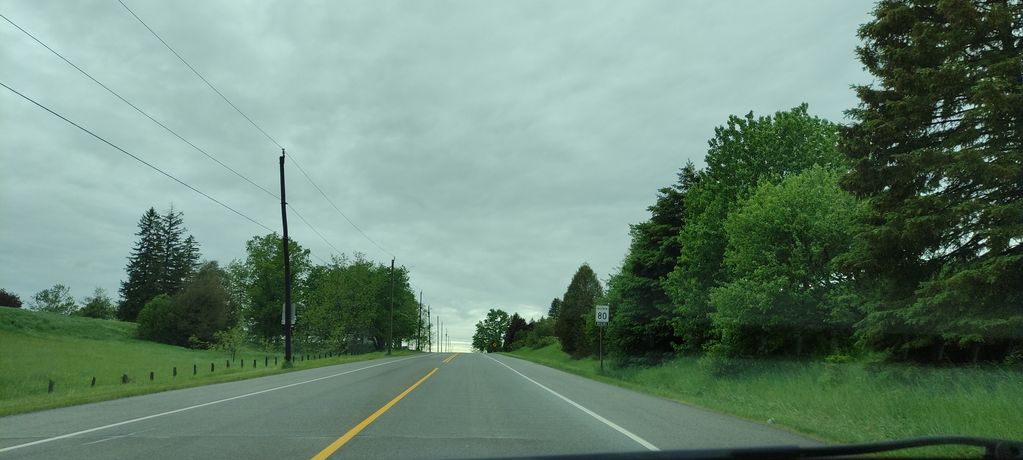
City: kitchener-waterloo